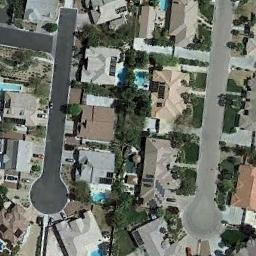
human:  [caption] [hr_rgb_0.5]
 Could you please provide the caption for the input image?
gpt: The dense residential is next to the road and some trees .

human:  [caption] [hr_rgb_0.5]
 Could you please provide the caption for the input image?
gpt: There are many roads and neatly arranged houses and trees and large lawns in densely populated areas .

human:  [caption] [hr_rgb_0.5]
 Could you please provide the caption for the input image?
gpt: A dense residential area has a lot of greenery and lots of medium residences neatly arranged while some roads go through the residential area .

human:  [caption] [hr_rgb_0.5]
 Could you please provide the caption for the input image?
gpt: There are several paths around the house .

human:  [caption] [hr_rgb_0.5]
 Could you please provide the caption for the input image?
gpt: There are some brown buildings on dense residential area .